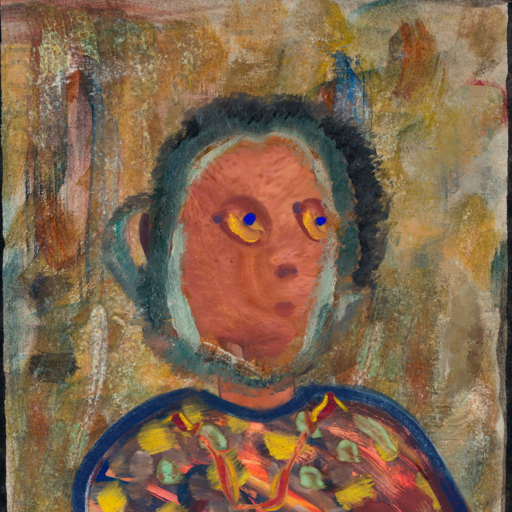
Background: Pipe, Head And Neck Side: Mother_And_Son_Mother, Face Side: Mother_And_Son_Son, Bust: Mother_And_Son_Mother, Hair Side: Boggyland, Head Accessory: Blank, Second Necklace: Gypsy_Mother_1, Necklace: Blank, Baby: Blank